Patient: sex M, age 76
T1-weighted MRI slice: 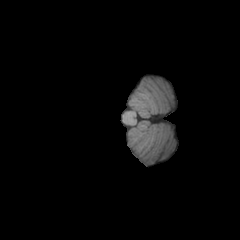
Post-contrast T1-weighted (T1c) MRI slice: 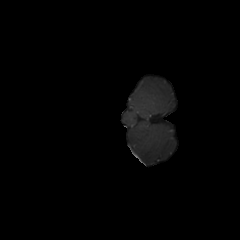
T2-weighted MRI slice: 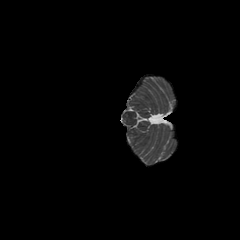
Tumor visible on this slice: no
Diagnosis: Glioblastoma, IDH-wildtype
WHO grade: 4